Aerial crown-view tile of a tropical tree (Barro Colorado Island, Panama), acquired 20250414:
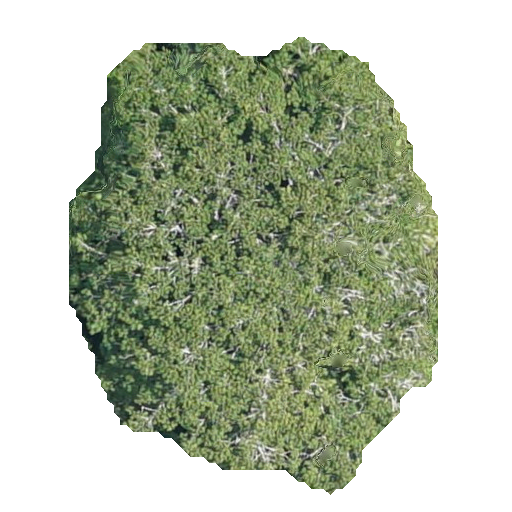
Species: Sterculia apetala
GBIF accepted scientific name: Sterculia apetala
Crown area: 194.013 m²